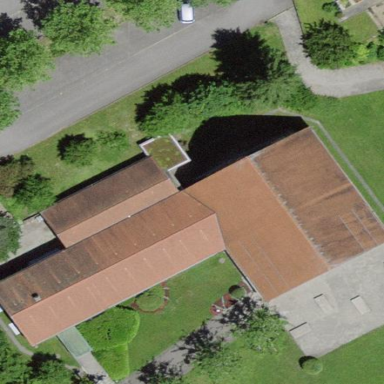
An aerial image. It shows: Building that is place of worship.